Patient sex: M
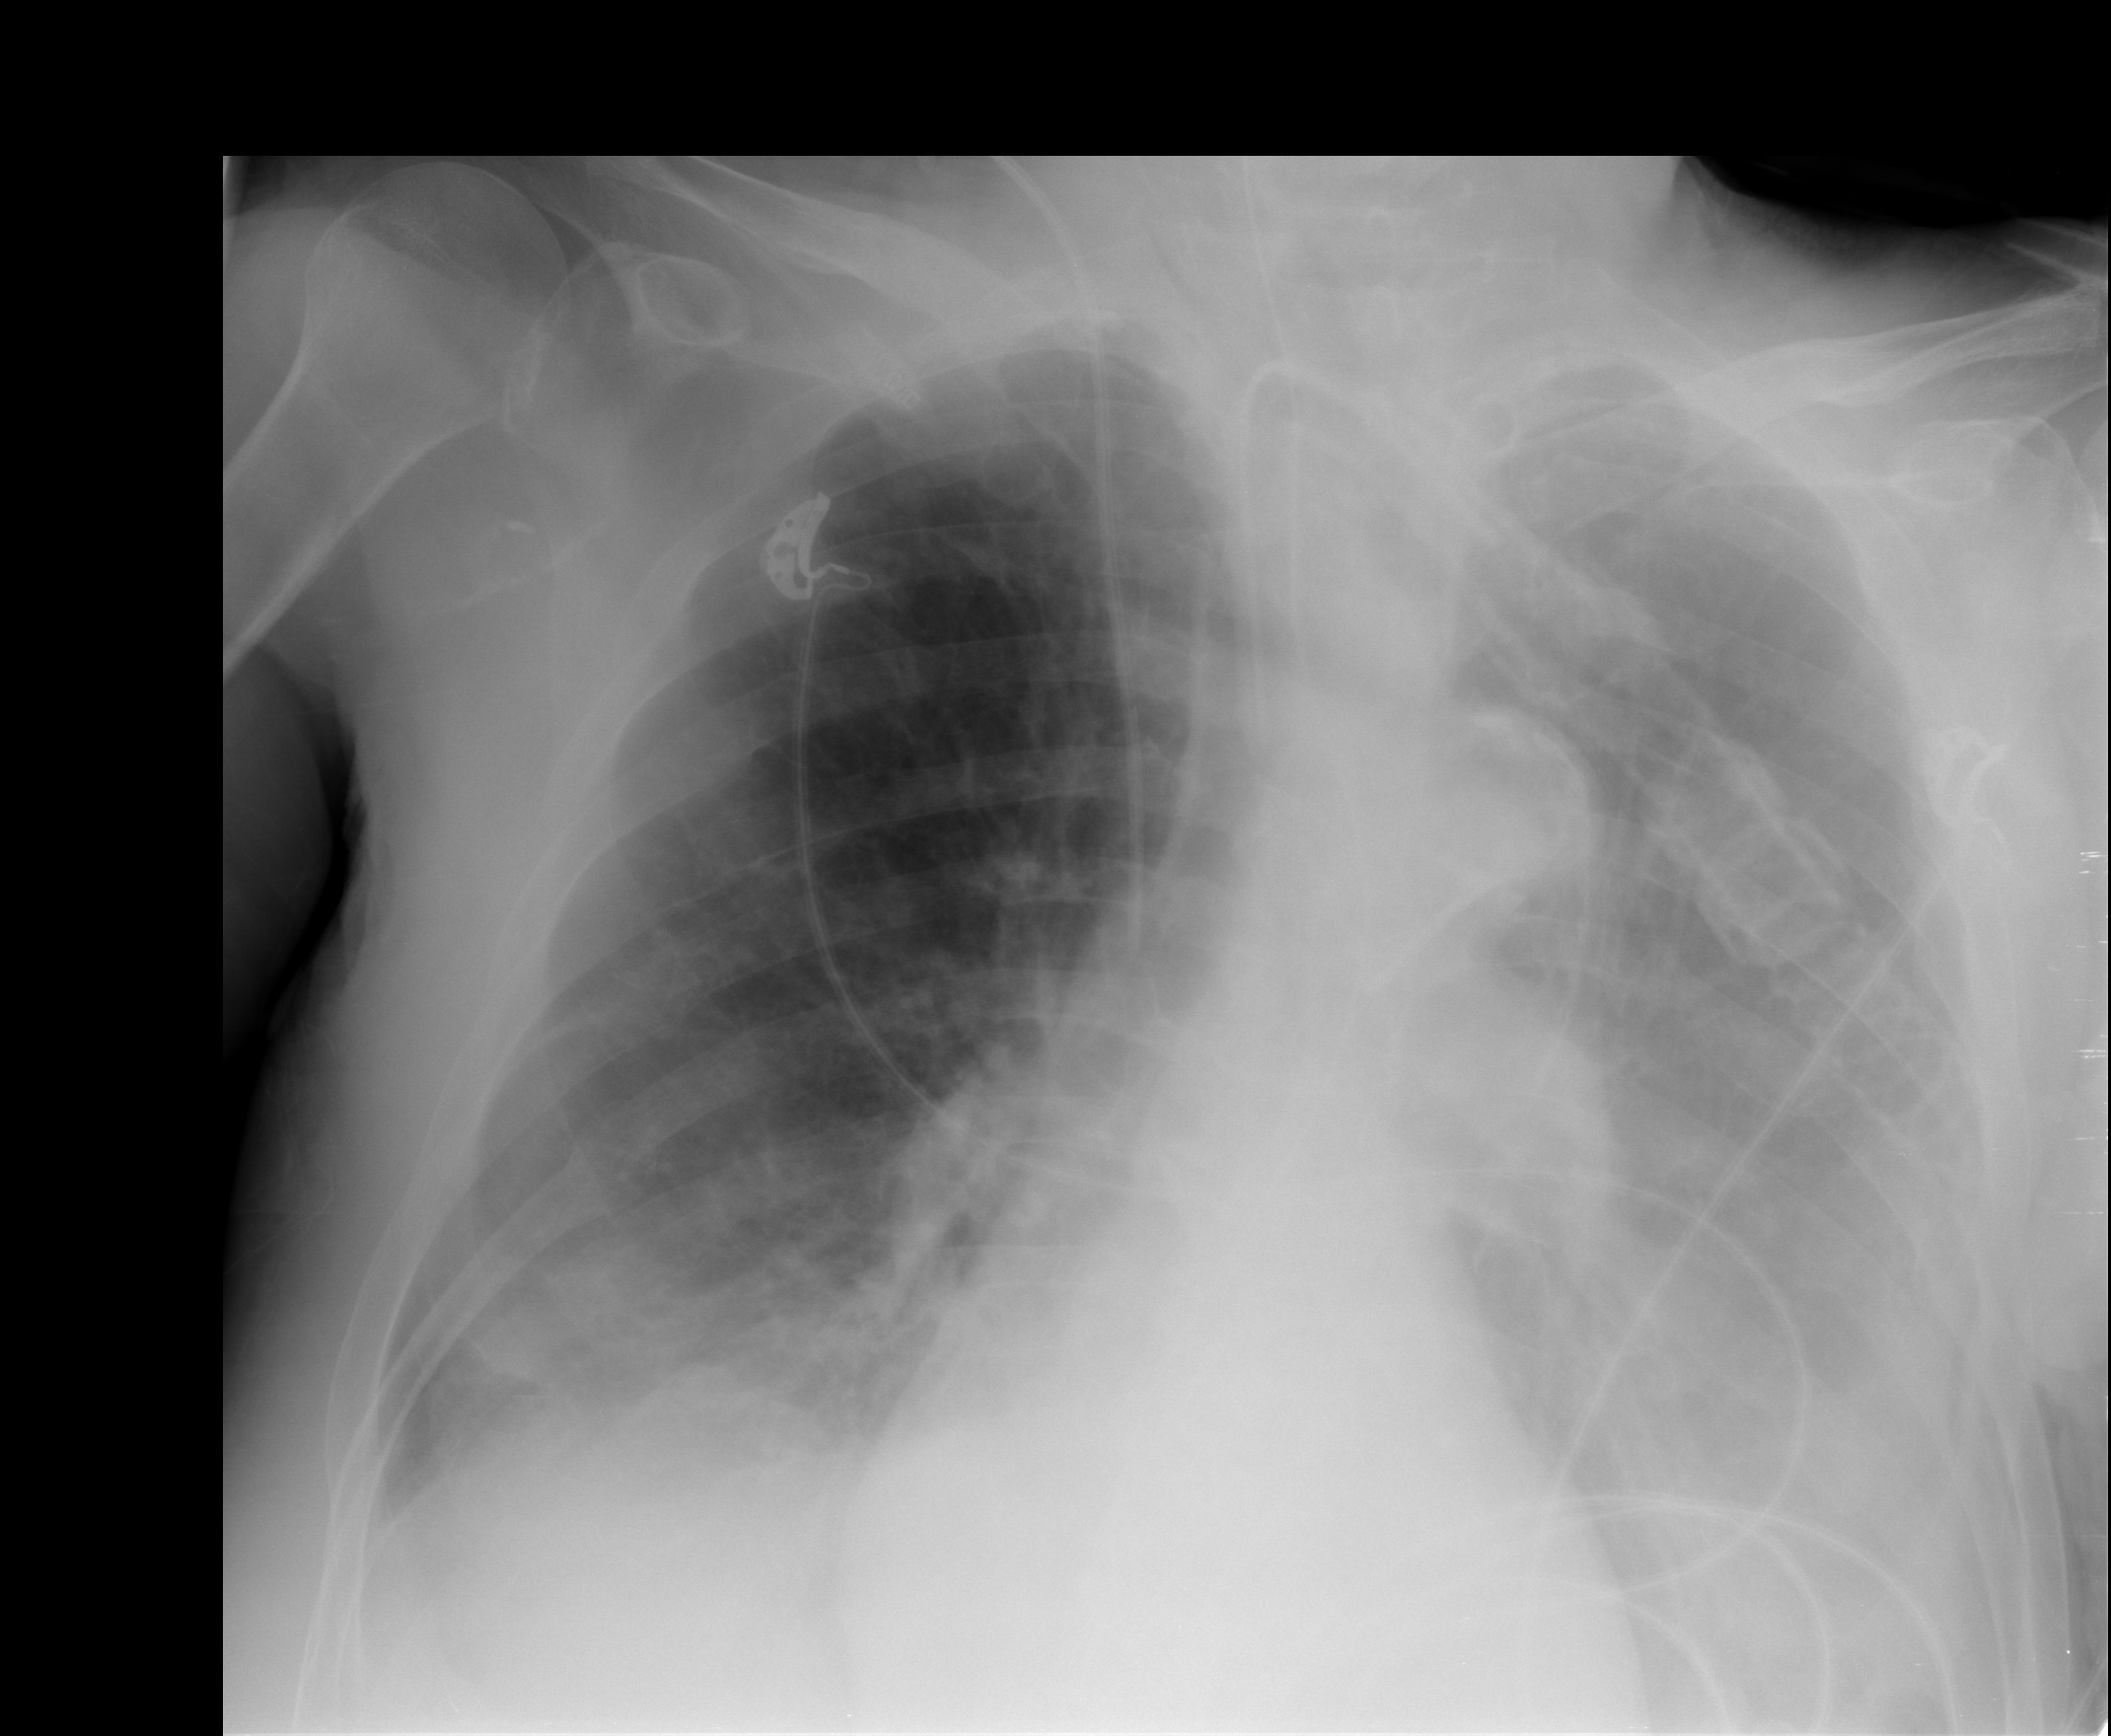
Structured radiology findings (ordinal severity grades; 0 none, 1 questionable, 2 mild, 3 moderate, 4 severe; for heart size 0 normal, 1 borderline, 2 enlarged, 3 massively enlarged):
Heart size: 0
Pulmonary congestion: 0
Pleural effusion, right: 2
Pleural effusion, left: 3
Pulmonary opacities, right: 0
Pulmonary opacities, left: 2
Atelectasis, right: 2
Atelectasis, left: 2